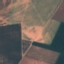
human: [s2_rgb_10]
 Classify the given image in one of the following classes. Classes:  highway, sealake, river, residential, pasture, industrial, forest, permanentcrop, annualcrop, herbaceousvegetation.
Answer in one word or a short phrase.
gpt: AnnualCrop